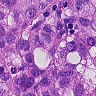
Metastatic tissue present: yes